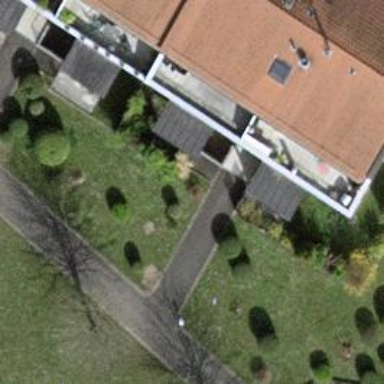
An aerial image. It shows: Garden surrounded by fence.